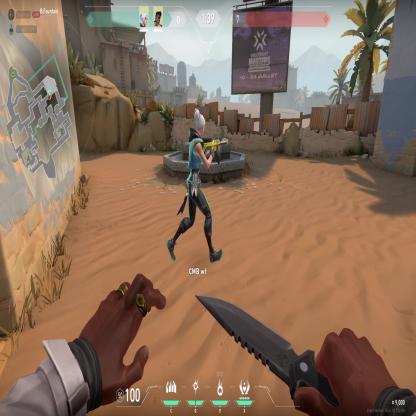
Label: teammate